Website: bh-photo
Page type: receipt
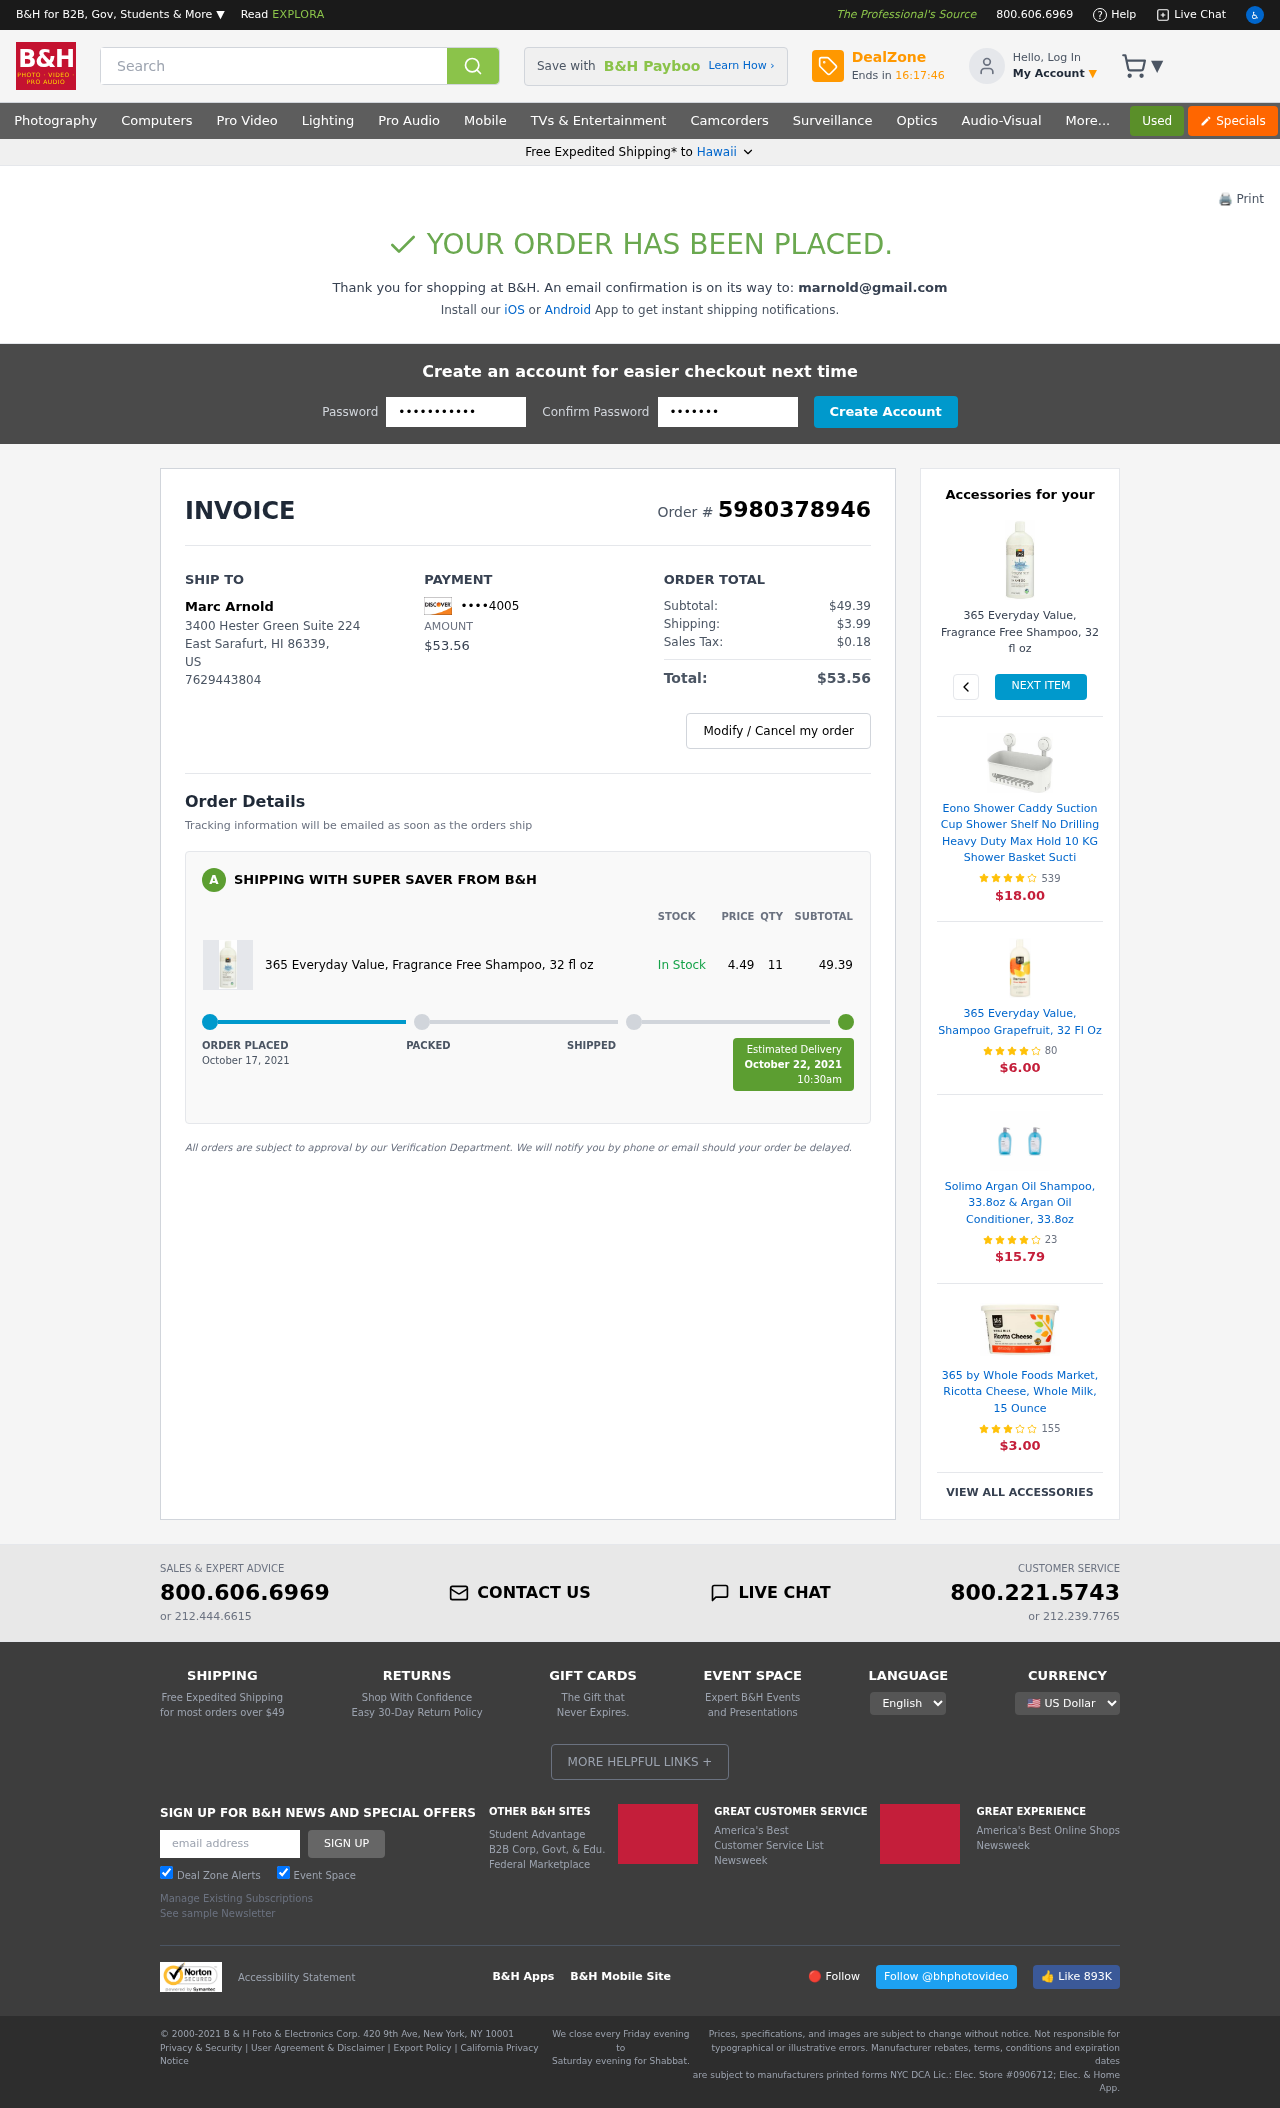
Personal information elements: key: PII_CARD_LAST4
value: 4005
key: PII_CITY
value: East Sarafurt
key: PII_EMAIL
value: marnold@gmail.com
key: PII_FULLNAME
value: Marc Arnold
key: PII_PHONE
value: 7629443804
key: PII_POSTCODE
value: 86339
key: PII_STATE
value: Hawaii
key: PII_STATE_ABBR
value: HI
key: PII_STREET
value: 3400 Hester Green Suite 224
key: PII_COUNTRY_CODE
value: US
Product elements: key: PRODUCT1_NAME
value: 365 Everyday Value, Fragrance Free Shampoo, 32 fl oz
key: PRODUCT1_PRICE
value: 4.49
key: PRODUCT1_QUANTITY
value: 11
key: PRODUCT1_NAME2
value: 365 Everyday Value, Fragrance Free Shampoo, 32 fl oz
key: PRODUCT2_NAME
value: Eono Shower Caddy Suction Cup Shower Shelf No Drilling Heavy Duty Max Hold 10 KG Shower Basket Sucti
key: PRODUCT2_NUM_RATINGS
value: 539
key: PRODUCT2_PRICE
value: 18.00
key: PRODUCT3_NAME
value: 365 Everyday Value, Shampoo Grapefruit, 32 Fl Oz
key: PRODUCT3_NUM_RATINGS
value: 80
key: PRODUCT3_PRICE
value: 6.00
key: PRODUCT4_NAME
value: Solimo Argan Oil Shampoo, 33.8oz & Argan Oil Conditioner, 33.8oz
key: PRODUCT4_NUM_RATINGS
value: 23
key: PRODUCT4_PRICE
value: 15.79
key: PRODUCT5_NAME
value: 365 by Whole Foods Market, Ricotta Cheese, Whole Milk, 15 Ounce
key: PRODUCT5_NUM_RATINGS
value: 155
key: PRODUCT5_PRICE
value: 3.00
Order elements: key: ORDER_ID
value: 5980378946
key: ORDER_TOTAL
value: $53.56
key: ORDER_SUBTOTAL
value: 49.39
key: ORDER_SUBTOTAL
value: $49.39
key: ORDER_SHIPPING_COST
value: $3.99
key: ORDER_TAX
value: $0.18
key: ORDER_DATE
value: October 17, 2021
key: ORDER_DELIVERY_DATE
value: October 22, 2021
Search elements: key: HEADER_SEARCH
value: Search